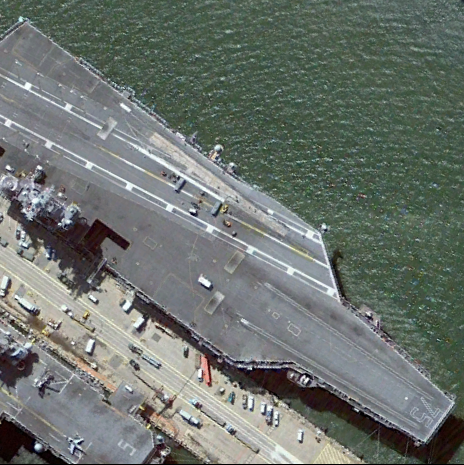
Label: aircraft_carrier